Aerial crown-view tile of a tropical tree (Barro Colorado Island, Panama), acquired 20250414:
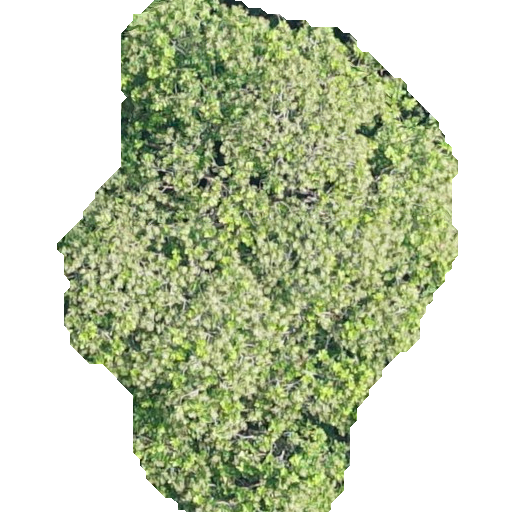
Species: Anacardium excelsum
GBIF accepted scientific name: Anacardium excelsum
Crown area: 222.02 m²